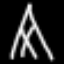
Label: The Eiffel Tower